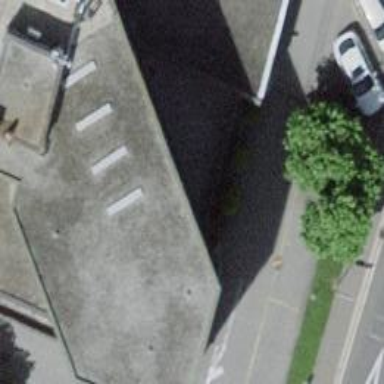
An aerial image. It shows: Commercial building.